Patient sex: M
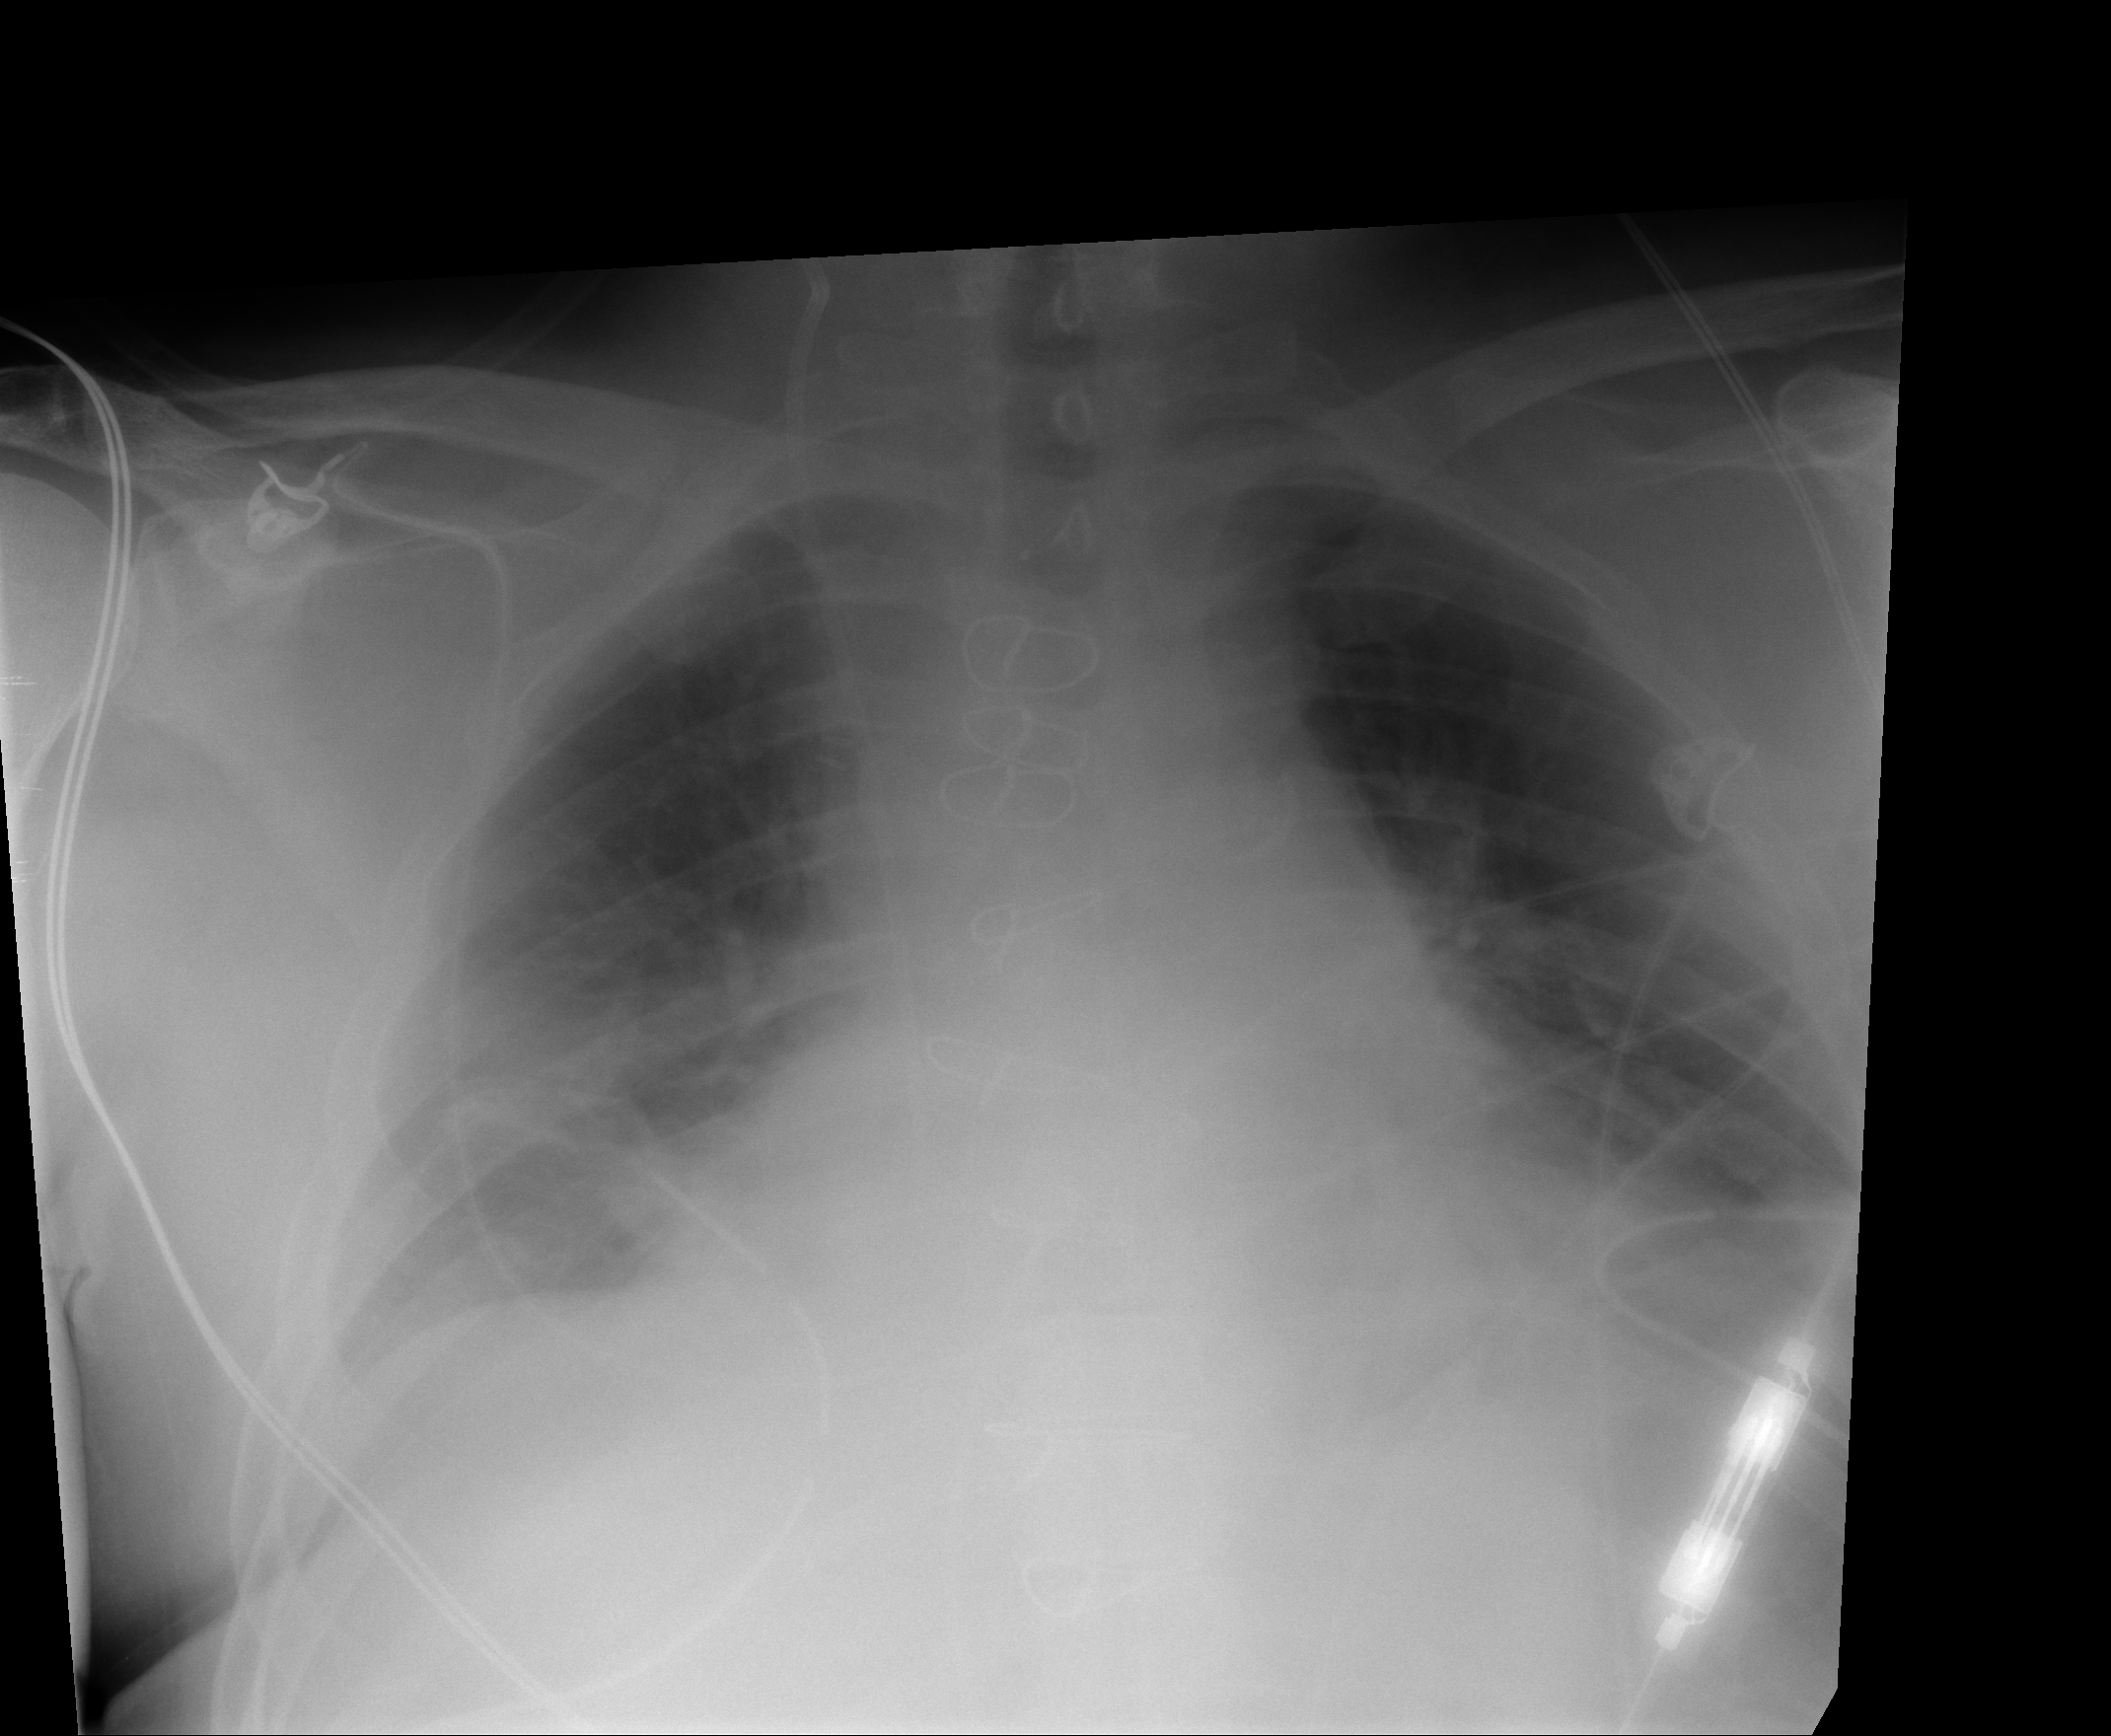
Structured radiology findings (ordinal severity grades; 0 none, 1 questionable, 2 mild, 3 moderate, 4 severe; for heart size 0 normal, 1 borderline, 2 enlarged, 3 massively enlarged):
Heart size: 0
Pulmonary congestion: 1
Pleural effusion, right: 2
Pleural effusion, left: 2
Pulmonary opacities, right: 0
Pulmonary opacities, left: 0
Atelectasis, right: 2
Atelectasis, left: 2